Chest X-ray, AP view. Patient: 54 years old, sex M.
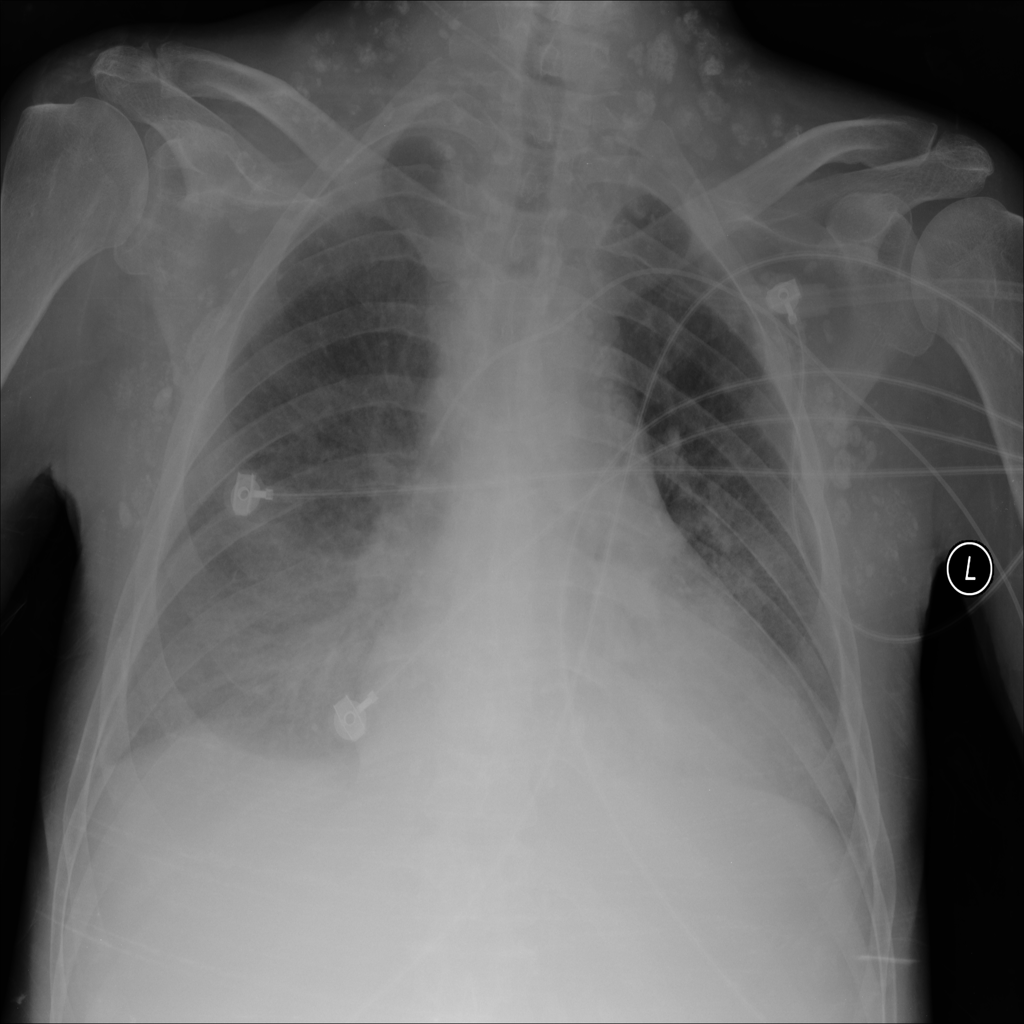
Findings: Cardiomegaly, Consolidation